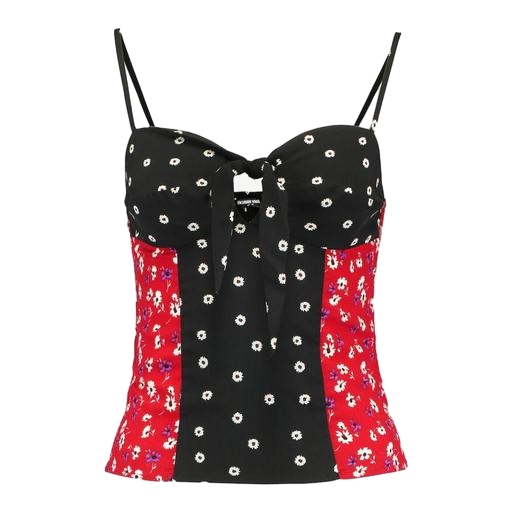
black floral tie-front top, red floral-print top, sleeveless floral-print top, white background